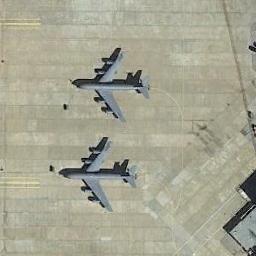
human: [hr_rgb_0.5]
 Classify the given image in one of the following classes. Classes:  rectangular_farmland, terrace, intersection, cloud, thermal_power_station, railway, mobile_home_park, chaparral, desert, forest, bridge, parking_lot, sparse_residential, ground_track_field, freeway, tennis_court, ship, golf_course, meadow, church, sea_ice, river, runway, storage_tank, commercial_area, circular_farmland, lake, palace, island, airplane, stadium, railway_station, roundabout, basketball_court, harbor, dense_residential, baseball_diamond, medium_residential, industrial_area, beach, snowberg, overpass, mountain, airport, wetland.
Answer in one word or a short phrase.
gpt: airplane